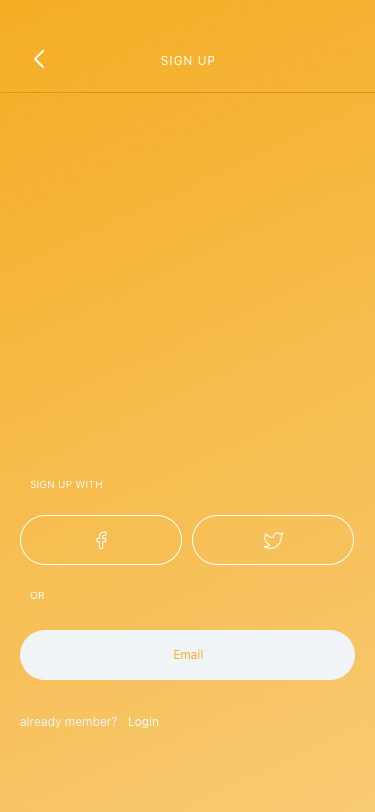
Text in this UI design:
already member?
Login
OR
SIGN UP WITH
SIGN UP